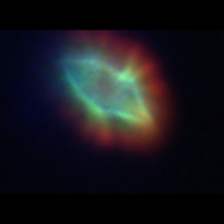
Taxon: Gyrodinium
Group: Dinoflagellates